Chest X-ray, AP view. Patient: 33 years old, sex F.
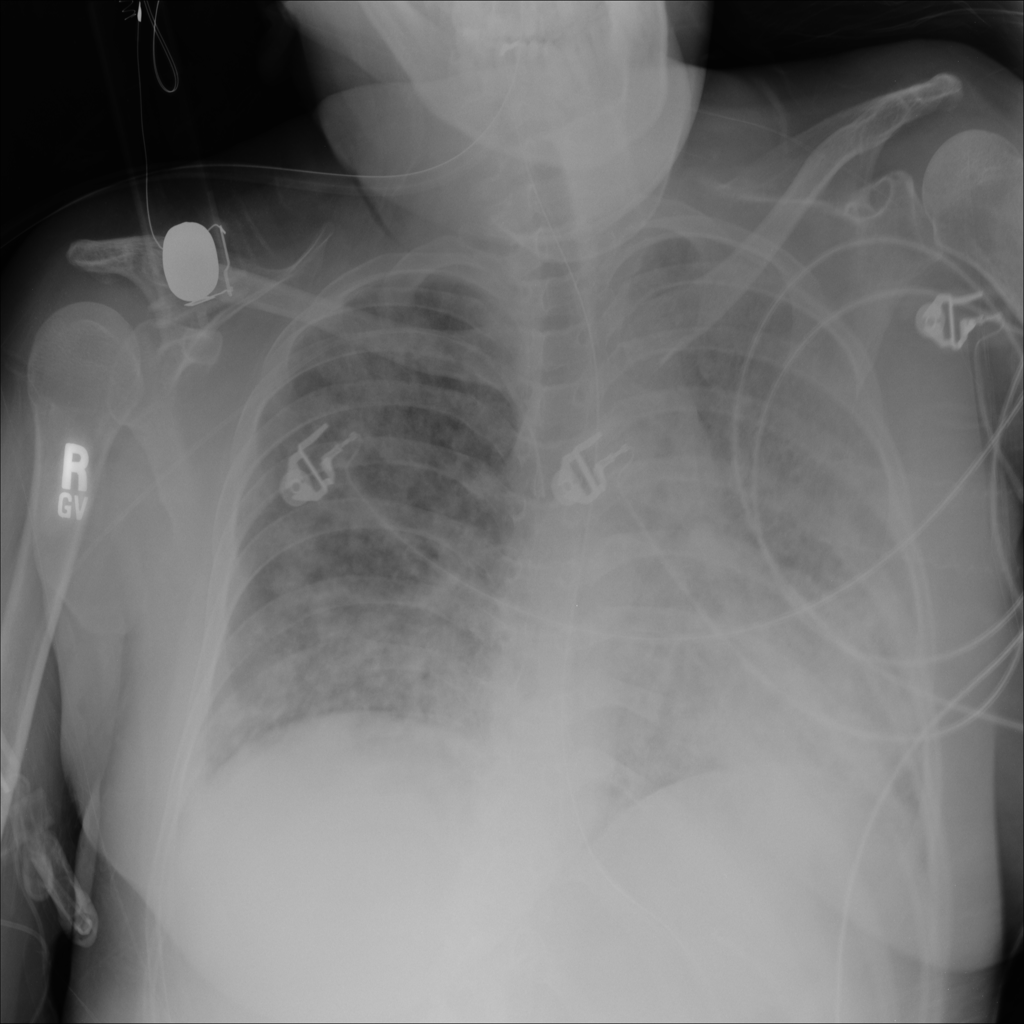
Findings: Consolidation, Infiltration